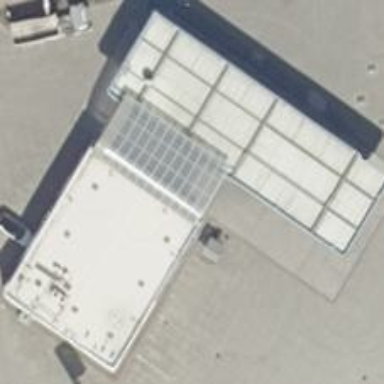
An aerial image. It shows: Fuel station.